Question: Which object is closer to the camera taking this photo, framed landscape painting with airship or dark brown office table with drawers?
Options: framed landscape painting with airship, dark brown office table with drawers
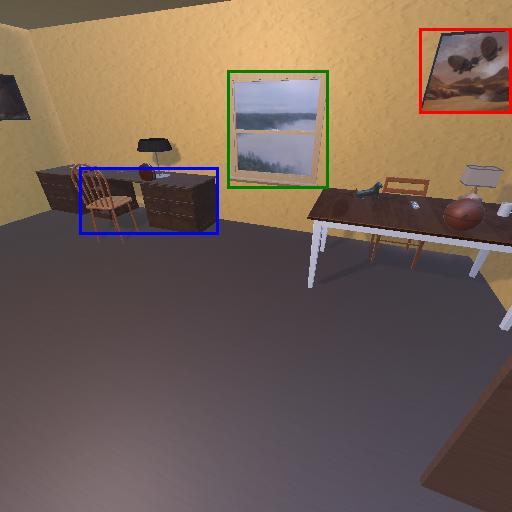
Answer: framed landscape painting with airship